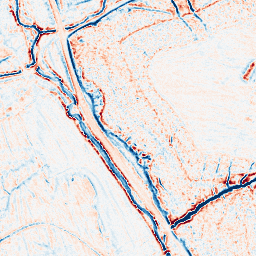
Category: edge_preserving
Decomposition family: bilateral
Decomposition parameters: d: 9
sigma_color: 25
sigma_space: 25
Upsampling method: edge_directed
Upsampling parameters: scale: 4
Upsampling scale: 4